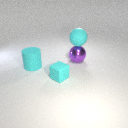
large purple metal sphere behind small cyan rubber cube